Chest X-ray:
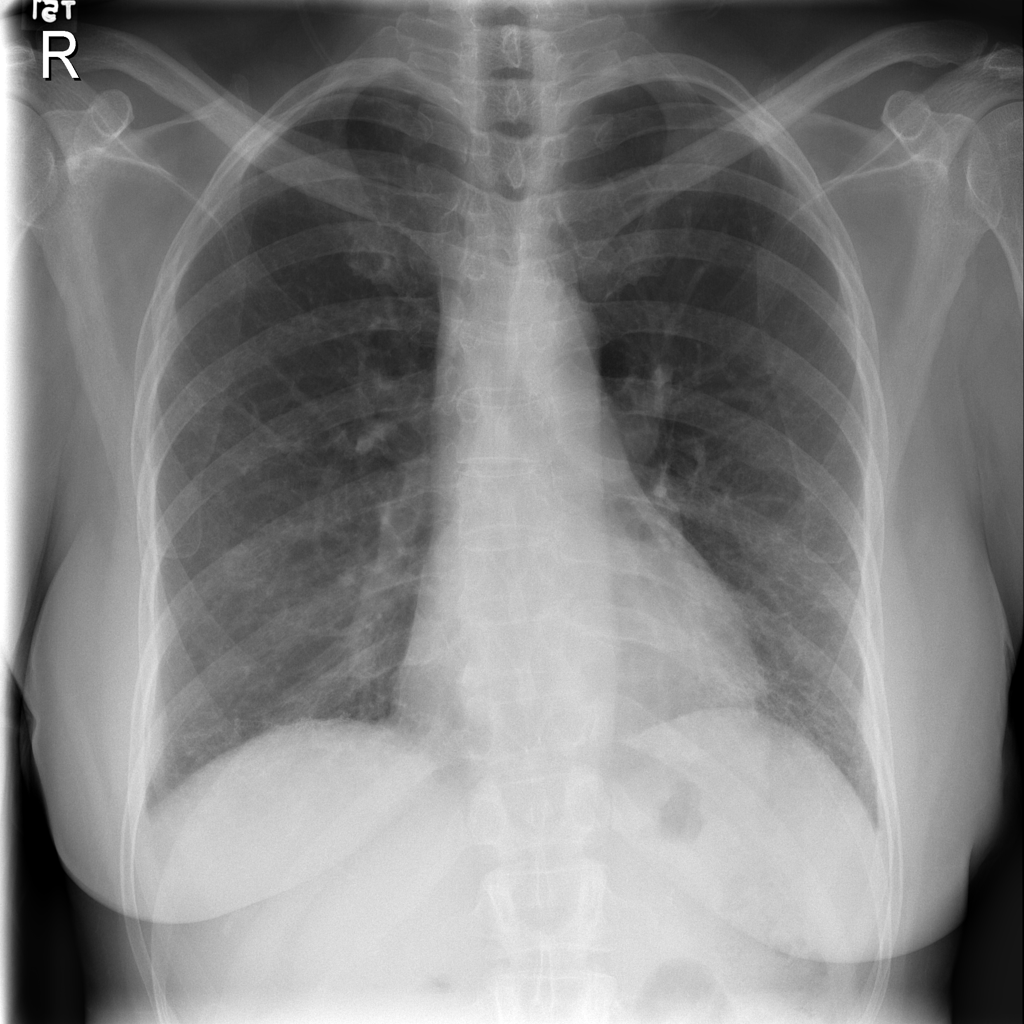
Findings: Pleural Thickening
No abnormal finding: no